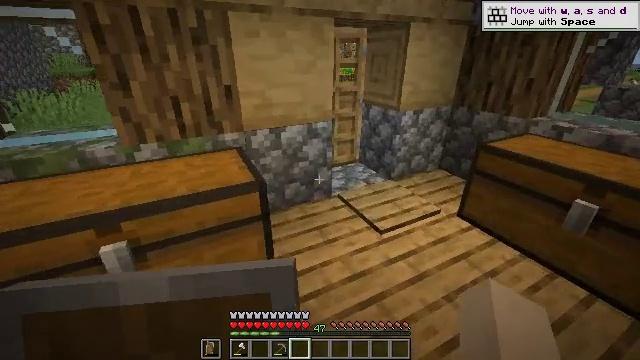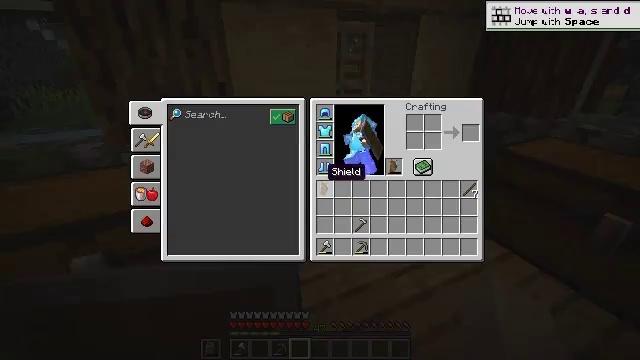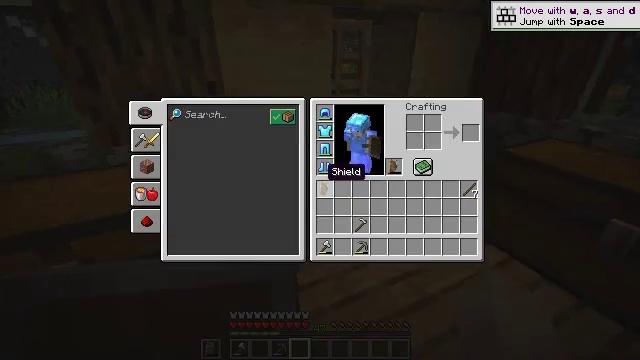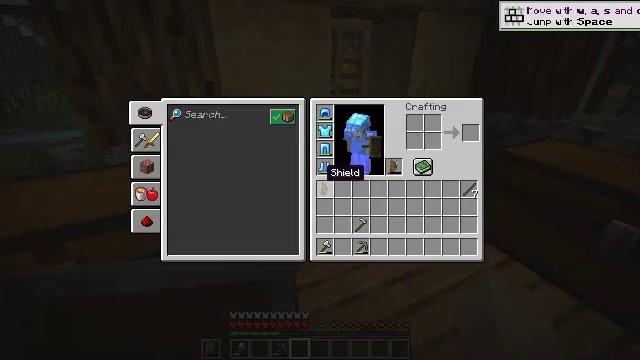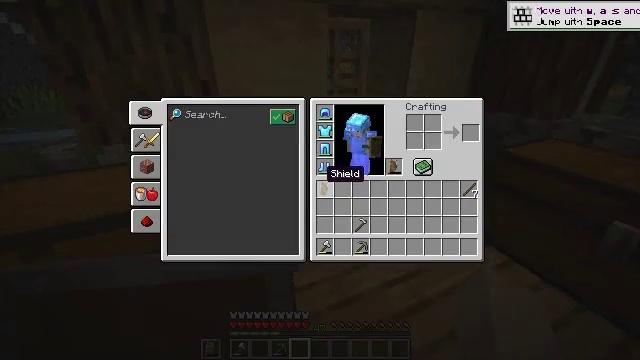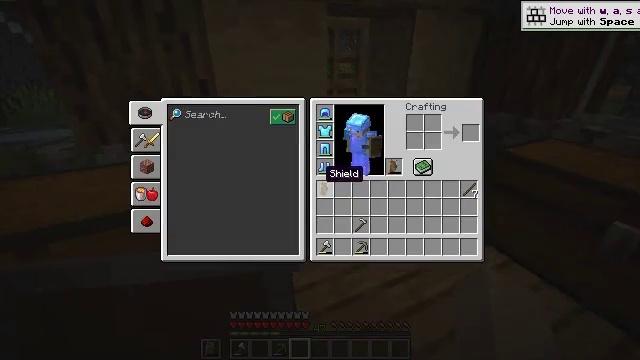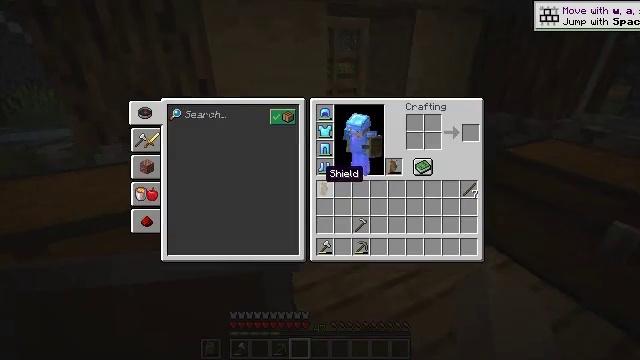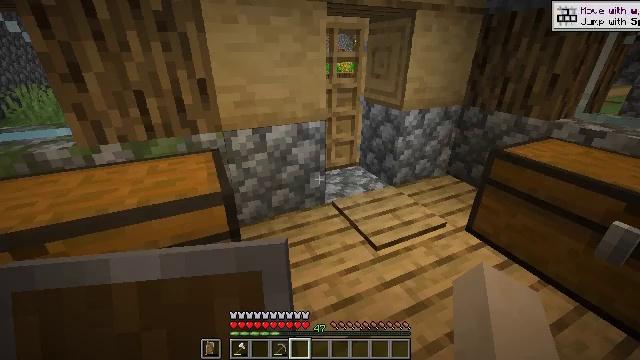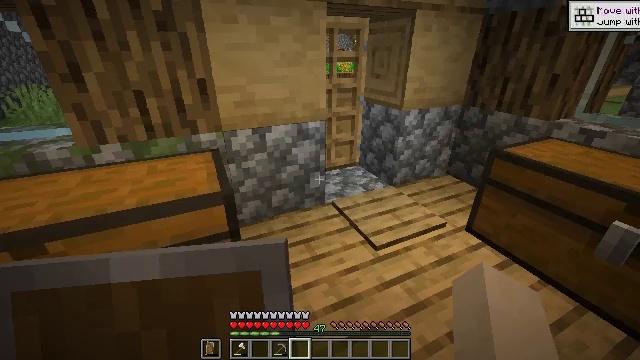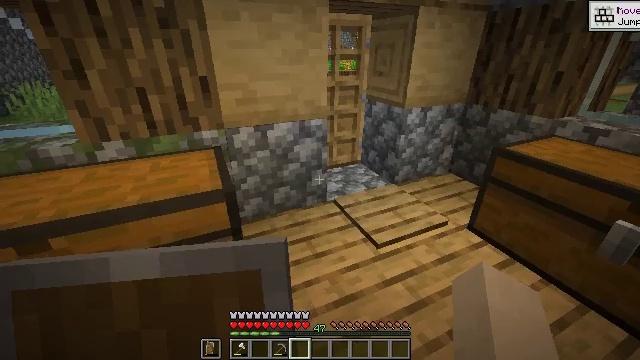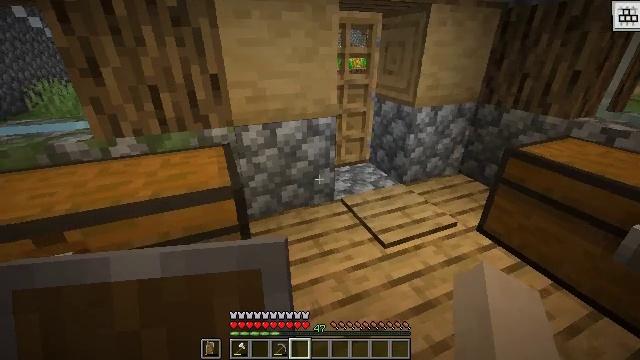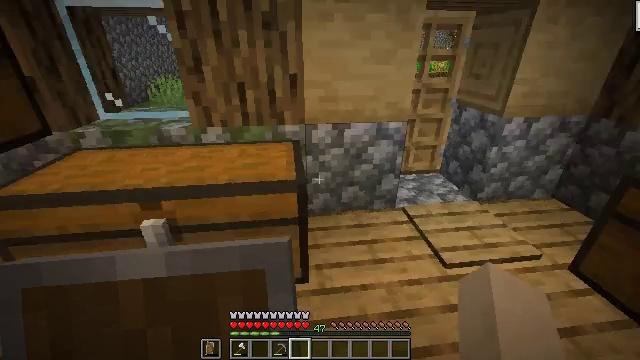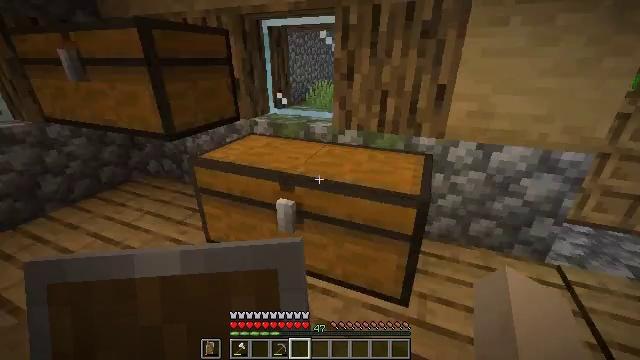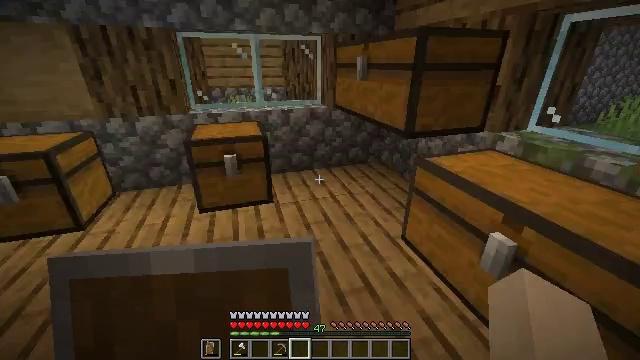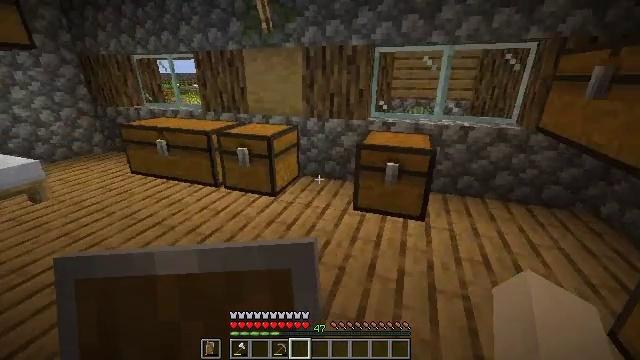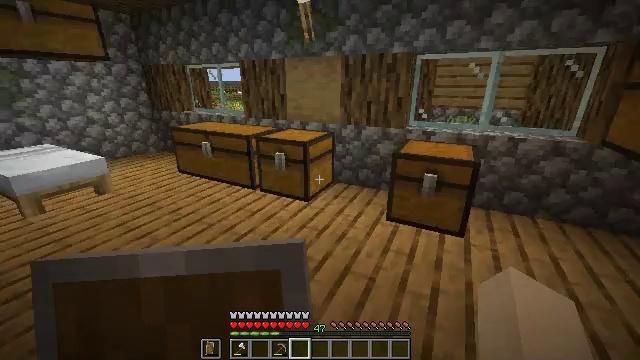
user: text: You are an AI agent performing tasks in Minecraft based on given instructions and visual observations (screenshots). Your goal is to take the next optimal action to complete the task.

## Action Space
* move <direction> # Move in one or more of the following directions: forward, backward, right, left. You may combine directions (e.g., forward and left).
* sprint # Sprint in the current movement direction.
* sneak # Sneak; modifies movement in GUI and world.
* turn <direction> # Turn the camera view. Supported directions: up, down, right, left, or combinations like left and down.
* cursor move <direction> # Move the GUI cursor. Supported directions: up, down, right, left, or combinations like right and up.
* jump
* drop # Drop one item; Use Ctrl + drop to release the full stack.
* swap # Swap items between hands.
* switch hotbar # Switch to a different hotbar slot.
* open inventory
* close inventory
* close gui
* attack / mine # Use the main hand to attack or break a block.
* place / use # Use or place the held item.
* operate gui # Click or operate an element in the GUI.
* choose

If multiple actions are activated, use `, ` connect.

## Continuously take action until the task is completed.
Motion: motion action
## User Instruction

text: Attack the pumpkin to gather it.
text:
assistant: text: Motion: turn left, close inventory
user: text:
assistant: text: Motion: close inventory
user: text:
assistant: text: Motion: close inventory
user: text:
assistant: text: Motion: open gui
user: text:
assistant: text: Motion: no_op
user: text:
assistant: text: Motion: no_op
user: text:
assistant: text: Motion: no_op
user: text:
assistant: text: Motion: close gui
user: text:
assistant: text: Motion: open inventory
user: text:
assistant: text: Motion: turn left
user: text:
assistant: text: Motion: turn left
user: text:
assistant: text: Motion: turn left and up
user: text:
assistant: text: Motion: turn left
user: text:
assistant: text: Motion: turn left and up
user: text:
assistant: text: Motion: move left, turn left and up
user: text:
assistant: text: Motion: move left
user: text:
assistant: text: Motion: move forward and move left, turn right
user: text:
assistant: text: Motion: move forward and move left, turn right
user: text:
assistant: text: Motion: move forward
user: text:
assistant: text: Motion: move forward, turn right
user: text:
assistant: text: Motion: move forward, turn right
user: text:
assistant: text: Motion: move forward, turn left and down
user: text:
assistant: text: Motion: move forward, turn left and down
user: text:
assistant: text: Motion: move forward, turn left
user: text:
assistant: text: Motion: move forward, turn left, use / place
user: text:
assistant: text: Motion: use / place
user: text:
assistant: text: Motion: use / place
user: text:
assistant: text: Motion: use / place
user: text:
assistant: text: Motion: no_op
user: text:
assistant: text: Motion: no_op